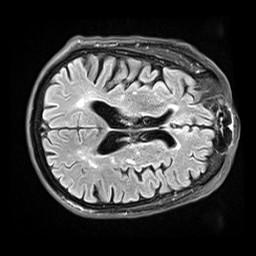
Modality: FLAIR
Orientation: axial
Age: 80
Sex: male
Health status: healthy
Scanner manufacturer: siemens
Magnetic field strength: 3 T
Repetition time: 9 s
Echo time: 0.088 s